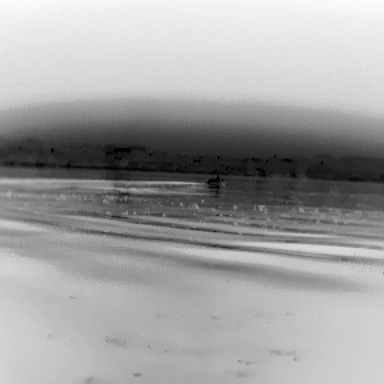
There is a warship in the infrared image.